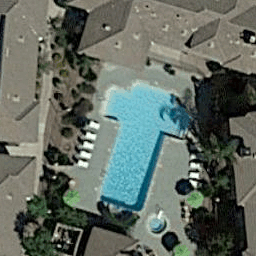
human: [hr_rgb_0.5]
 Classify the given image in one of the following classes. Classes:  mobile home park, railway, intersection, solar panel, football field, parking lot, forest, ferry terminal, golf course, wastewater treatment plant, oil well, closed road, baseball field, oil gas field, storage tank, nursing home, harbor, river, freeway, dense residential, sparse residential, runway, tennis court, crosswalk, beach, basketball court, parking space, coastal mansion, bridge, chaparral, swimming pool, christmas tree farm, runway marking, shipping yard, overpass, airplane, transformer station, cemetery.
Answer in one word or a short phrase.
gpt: swimming pool